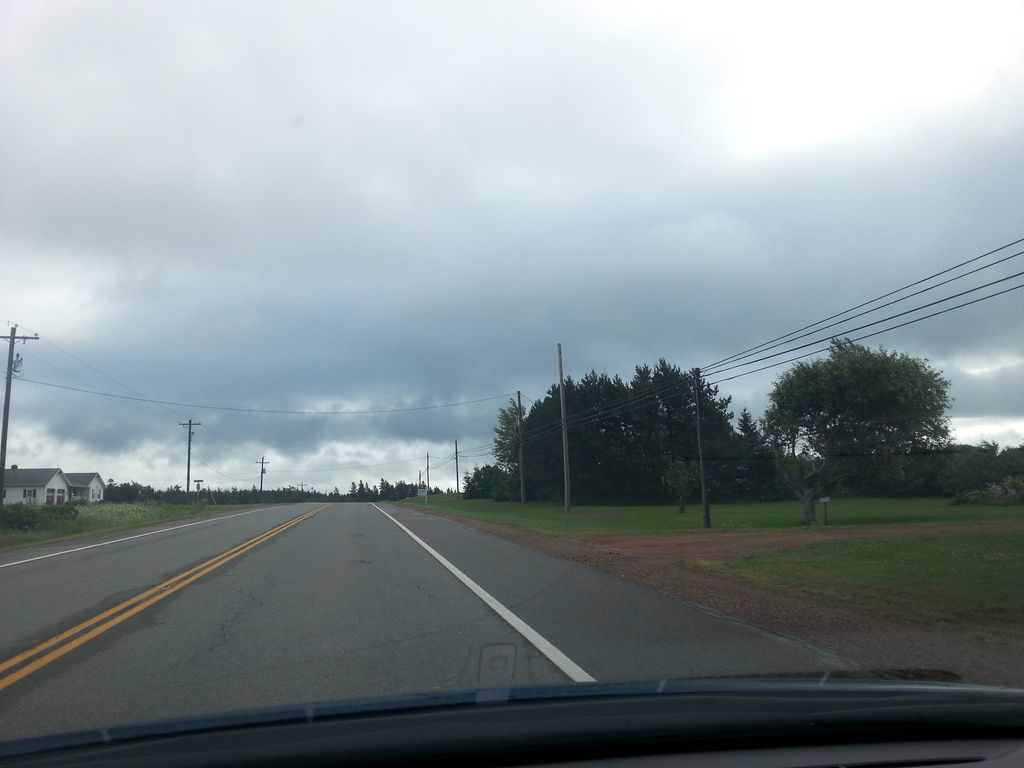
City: charlottetown